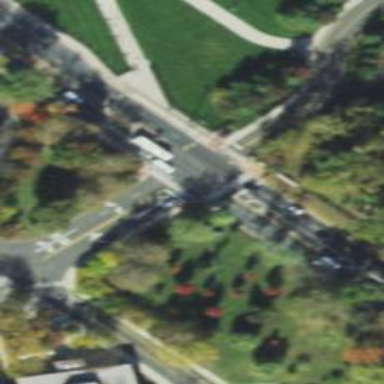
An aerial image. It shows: Marked crossing on footway.